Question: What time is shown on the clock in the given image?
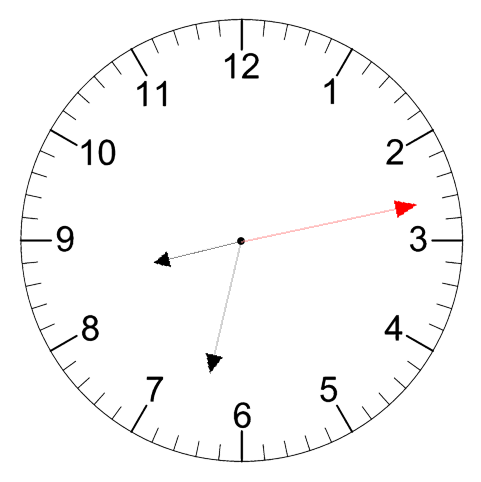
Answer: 08:32:13